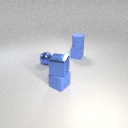
small blue rubber cylinder behind small blue metal cube